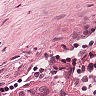
Metastatic tissue present: no